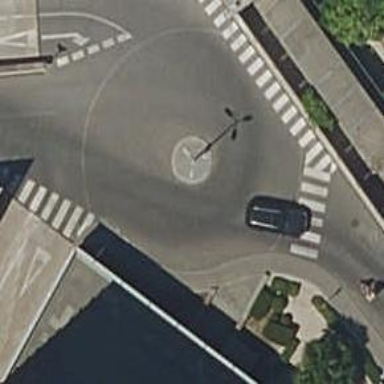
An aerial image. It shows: Mini roundabout on the road.